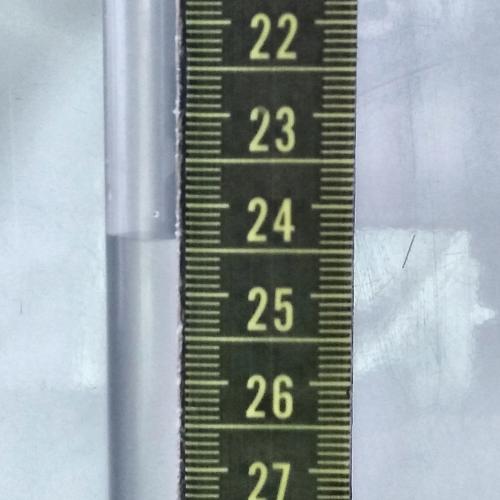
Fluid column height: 24.4 cm